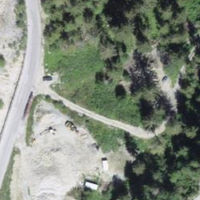
EUNIS habitat code: 43
Species observed at this site:
Nucifraga caryocatactes